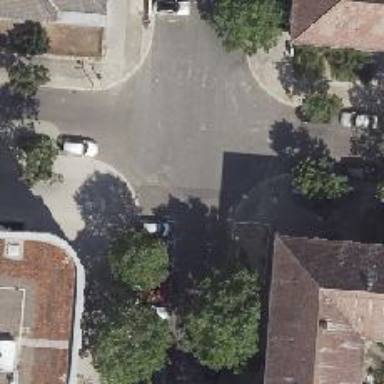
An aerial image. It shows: Unmarked crossing on the road.